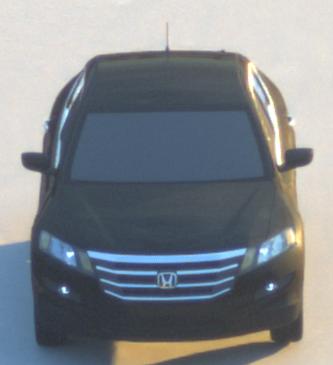
Make: Honda
Model: Crosstour
Detailed model: -
Model produced from: 2009
Model produced until: 2012
Doors: 4
Color: black
Road condition: dry road
Daytime: sunrise or sunset
Contrast: medium contrast